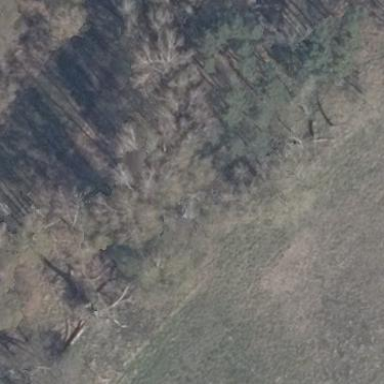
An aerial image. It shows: Forest area.